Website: home-depot
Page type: review-order
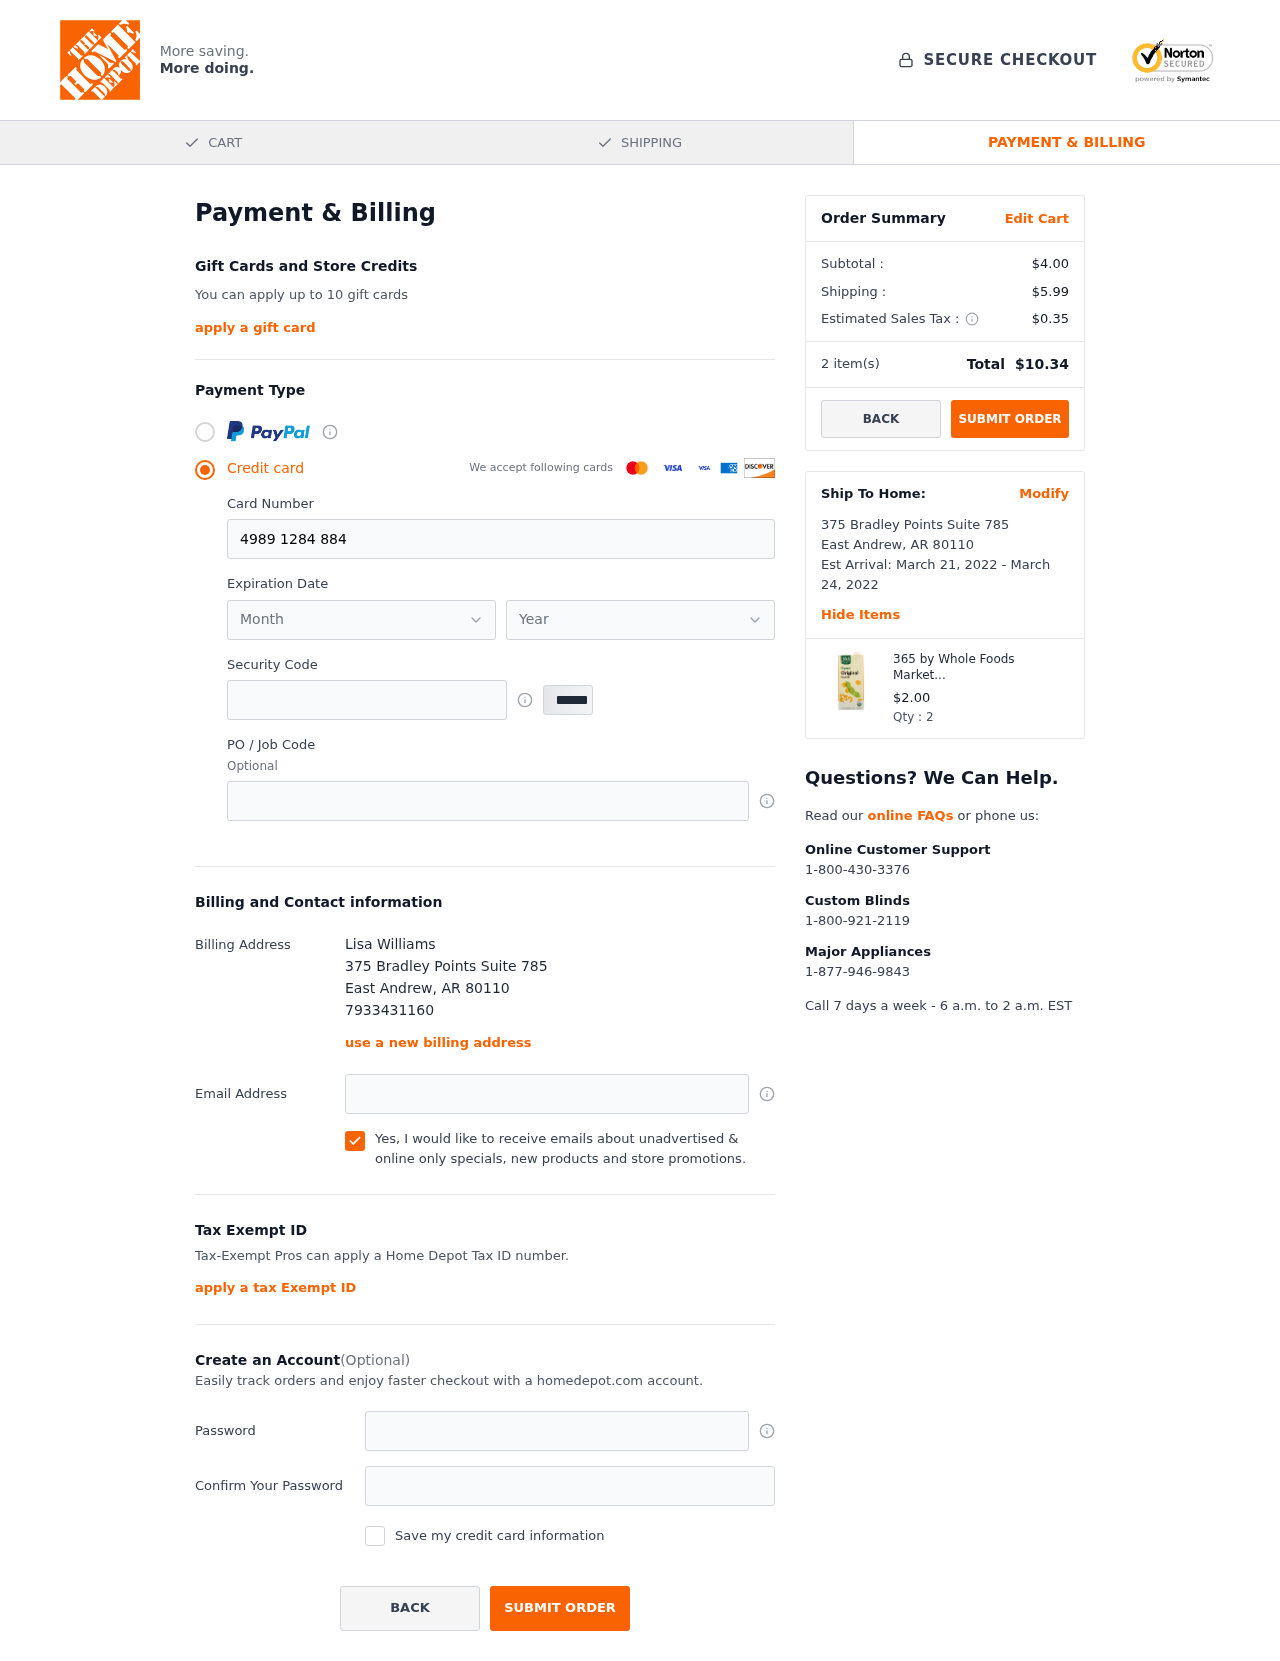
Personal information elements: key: PII_CARD_EXPIRY_MONTH
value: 12
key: PII_CARD_EXPIRY_YEAR
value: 30
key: PII_CITY
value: East Andrew
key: PII_FULLNAME
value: Lisa Williams
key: PII_PHONE
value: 7933431160
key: PII_POSTCODE
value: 80110
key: PII_STATE_ABBR
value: AR
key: PII_STREET
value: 375 Bradley Points Suite 785
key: PII_CARD_NUMBER
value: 4989 1284 8843 7175
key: PII_CARD_CVV
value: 506
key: PII_EMAIL
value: lisa_williams@gmail.com
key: PII_STREET2
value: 375 Bradley Points Suite 785
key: PII_POSTCODE2
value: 80110
Product elements: key: PRODUCT1_NAME
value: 365 by Whole Foods Market, Organic Shelf-Stable Soymilk, Orginal, 32 Fl Oz
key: PRODUCT1_PRICE
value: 2
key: PRODUCT1_QUANTITY
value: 2
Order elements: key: ORDER_SUBTOTAL
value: $4.00
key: ORDER_SHIPPING_COST
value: $5.99
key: ORDER_TAX
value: $0.35
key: ORDER_NUM_ITEMS
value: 2
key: ORDER_TOTAL
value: $10.34
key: ORDER_SHIPPING_DATE
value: March 21, 2022
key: ORDER_DELIVERY_DATE
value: March 24, 2022